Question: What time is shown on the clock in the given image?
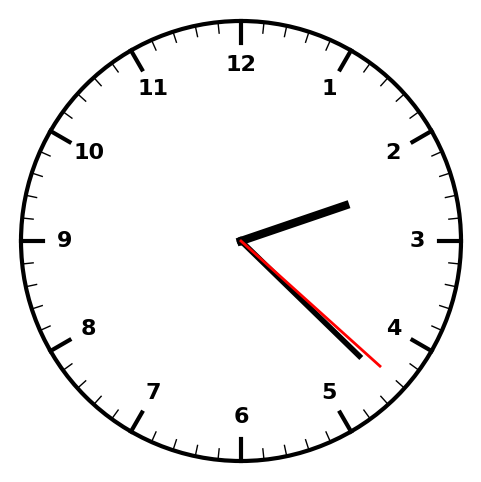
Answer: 02:22:22